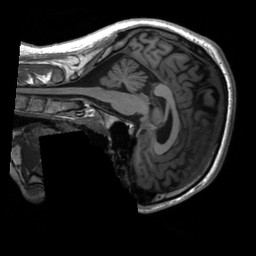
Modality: T1w
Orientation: sagittal
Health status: healthy
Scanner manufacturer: siemens
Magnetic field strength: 3 T
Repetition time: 2.3 s
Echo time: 0.00207 s